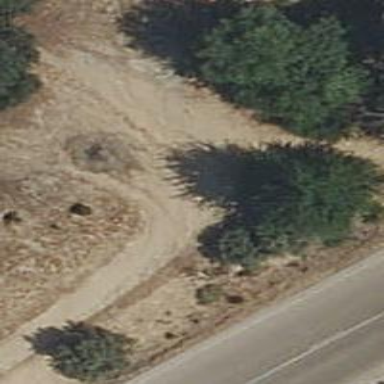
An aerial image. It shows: Ground path.